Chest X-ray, AP view. Patient: 24 years old, sex M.
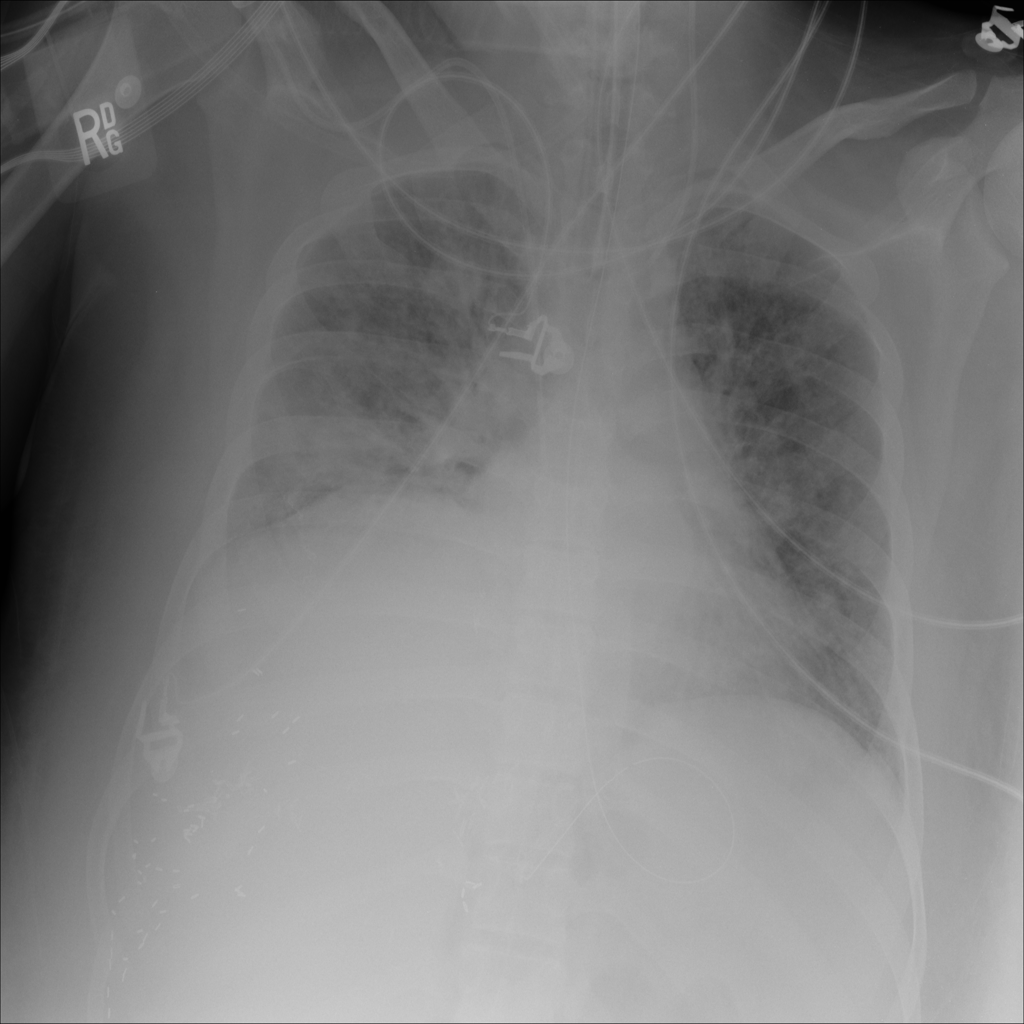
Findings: Infiltration